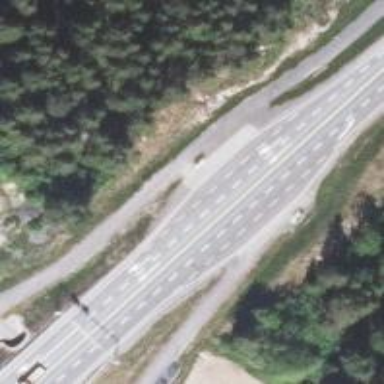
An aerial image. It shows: Asphalt road classified as trunk highway.